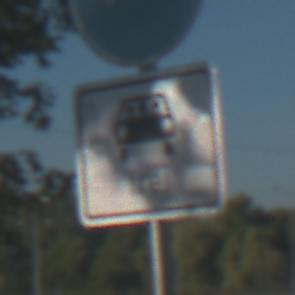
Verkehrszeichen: MehrfachbesetzePersonenkraftwagenFrei
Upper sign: Busssonderstreifen
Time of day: MorningAfternoon
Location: Outdoor (Urban)
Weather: Clear
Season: NotSpecified
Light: Natural